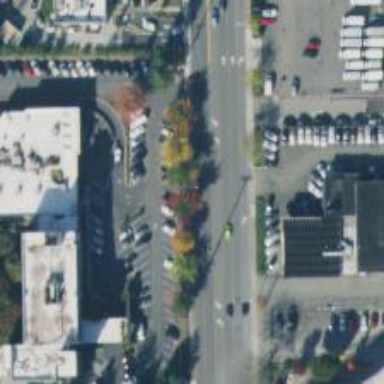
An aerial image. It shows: Secondary road with separate asphalt sidewalk.